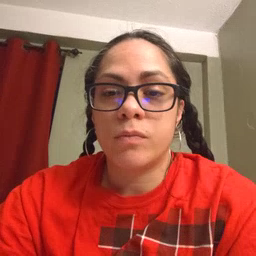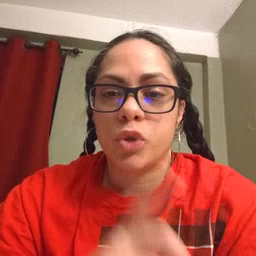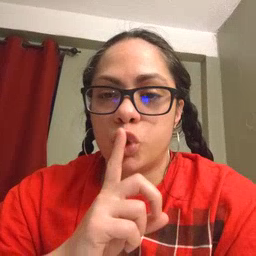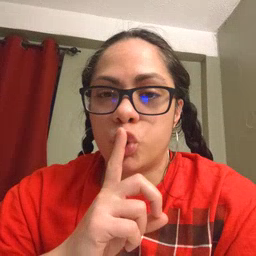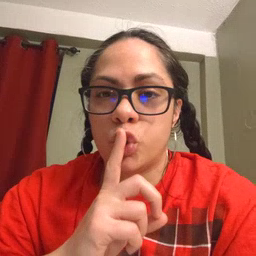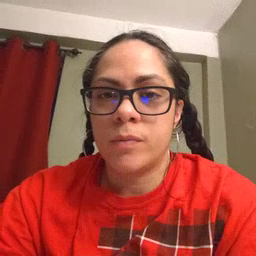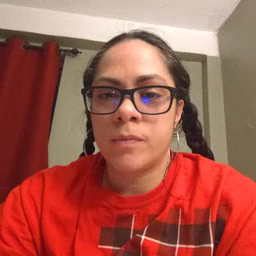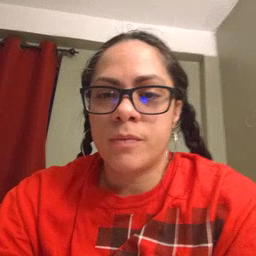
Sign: shhh